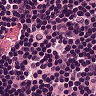
Metastatic tissue present: no